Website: apple
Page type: review-order
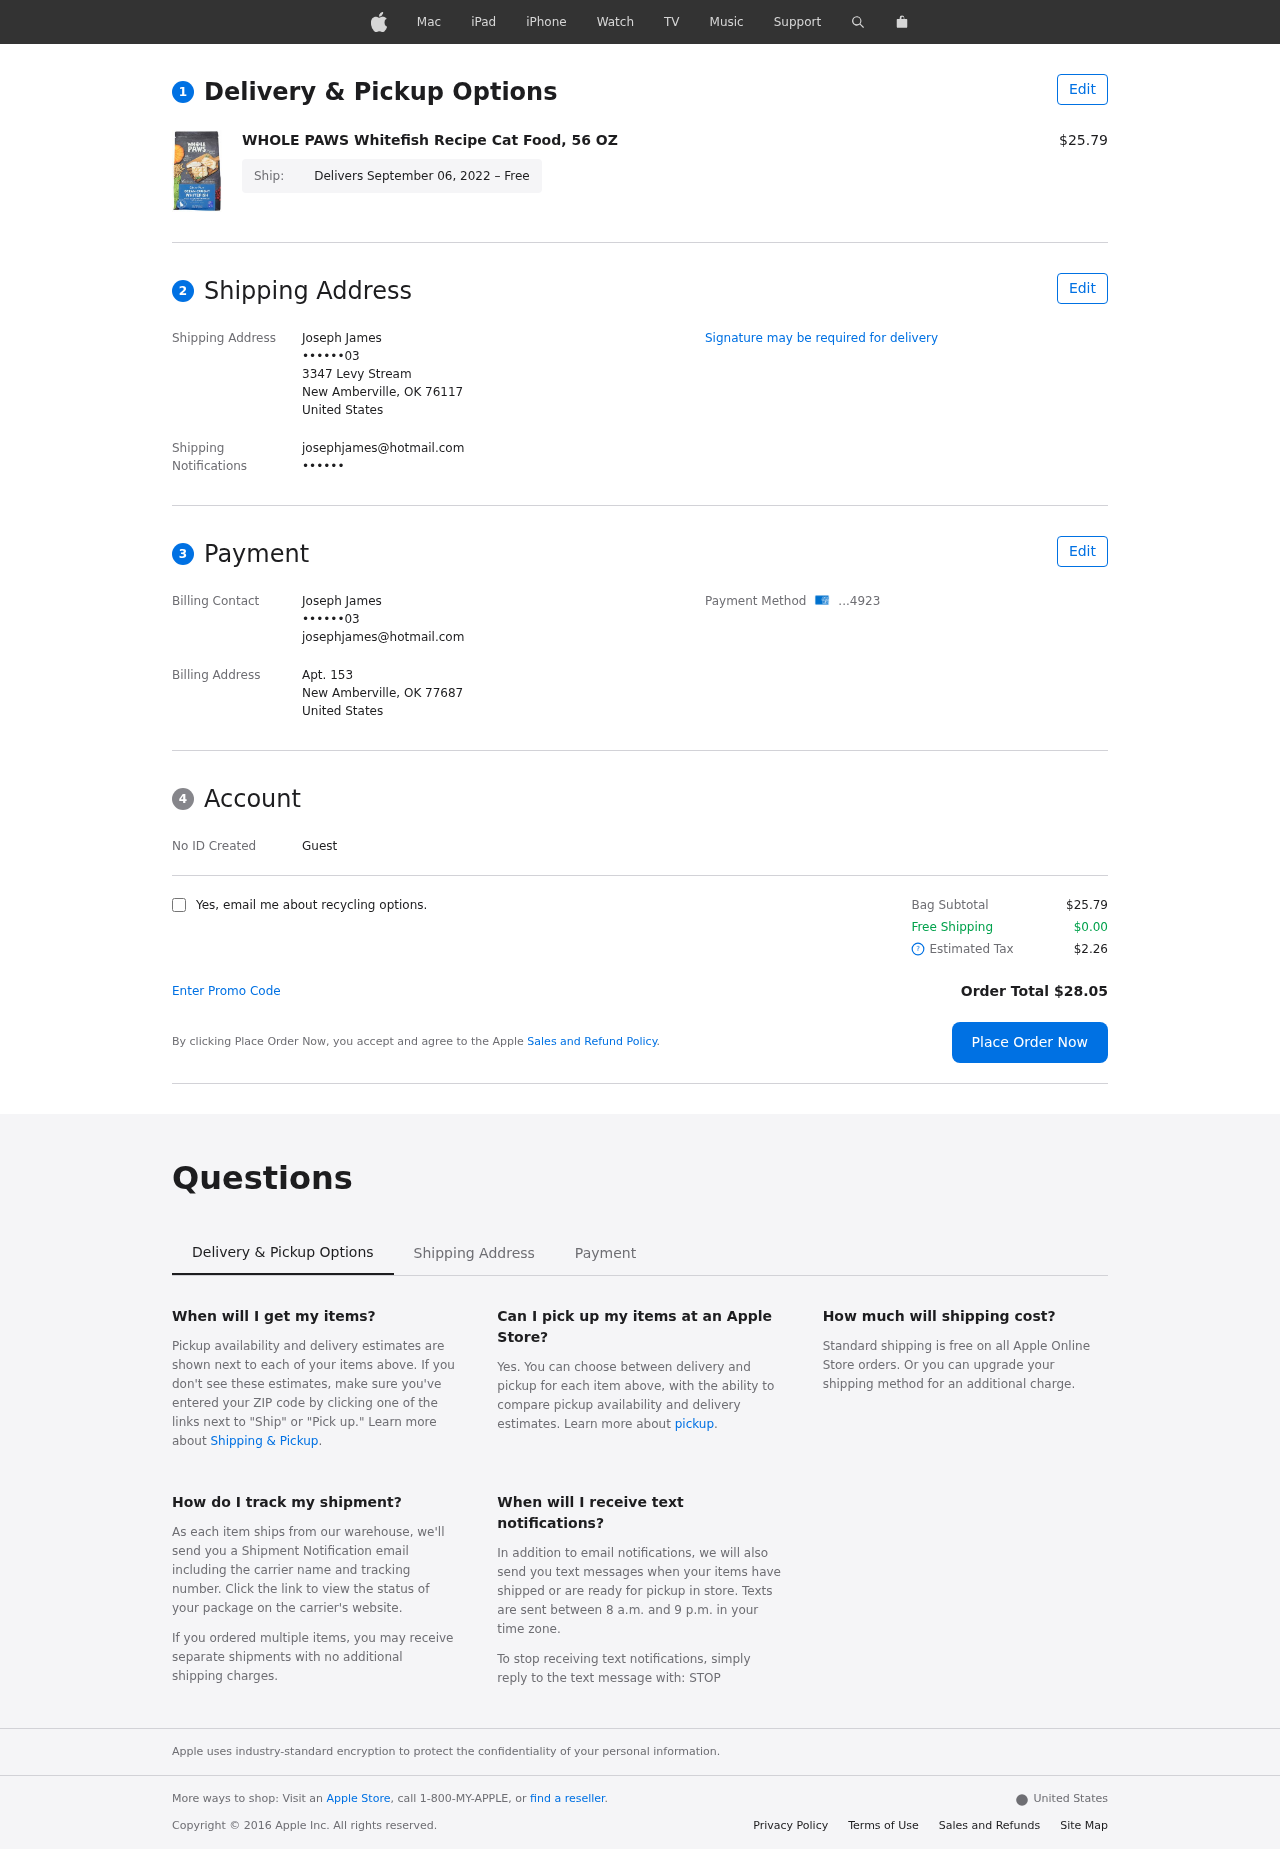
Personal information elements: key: PII_CARD_LAST4
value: ...4923
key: PII_CITY_STATE_ZIP
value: New Amberville, OK 76117
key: PII_CITY_STATE_ZIP2
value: New Amberville, OK 77687
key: PII_COUNTRY
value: United States
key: PII_EMAIL
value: josephjames@hotmail.com
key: PII_FULLNAME
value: Joseph James
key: PII_PHONE
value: ••••••03
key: PII_STREET
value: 3347 Levy Stream
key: PII_STREET2
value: Apt. 153
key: PII_ALT_PHONE
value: ••••••
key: PII_FIRSTNAME
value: Joseph
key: PII_LASTNAME
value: James
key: PII_FULLNAME2
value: Joseph James
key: PII_FULLNAME3
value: Joseph James
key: PII_FIRSTNAME2
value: Joseph
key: PII_FIRSTNAME3
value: Joseph
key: PII_LASTNAME2
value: James
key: PII_LASTNAME3
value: James
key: PII_FIRSTNAME_DERIVED
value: Joseph
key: PII_LASTNAME_DERIVED
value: James
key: PII_FULLNAME_DERIVED
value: Joseph James
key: PII_NAME_FULL_DERIVED
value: Joseph James
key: PII_PHONE3
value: ••••••03
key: PII_EMAIL2
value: josephjames@hotmail.com
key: PII_EMAIL3
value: josephjames@hotmail.com
Product elements: key: PRODUCT1_NAME
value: WHOLE PAWS Whitefish Recipe Cat Food, 56 OZ
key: PRODUCT1_PRICE
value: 25.79
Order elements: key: ORDER_DELIVERY_DATE
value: Delivers September 06, 2022 – Free
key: ORDER_SUBTOTAL
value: $25.79
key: ORDER_SHIPPING_COST
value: $0.00
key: ORDER_TAX
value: $2.26
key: ORDER_TOTAL
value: Order Total $28.05